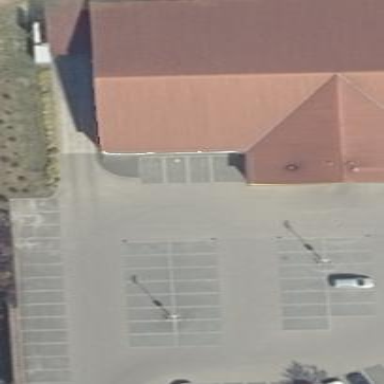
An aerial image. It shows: Building that houses supermarket.